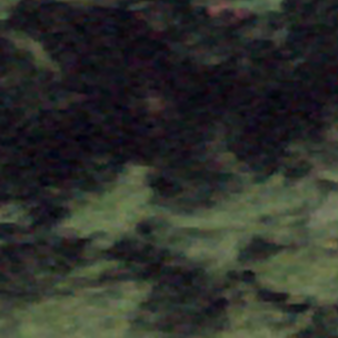
Label: other